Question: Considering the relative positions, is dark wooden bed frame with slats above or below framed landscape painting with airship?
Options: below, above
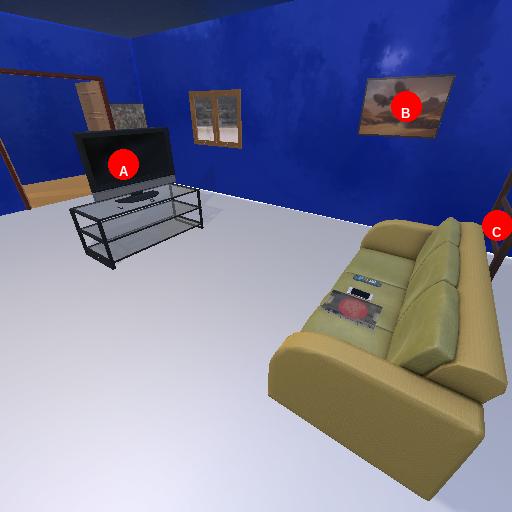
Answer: below